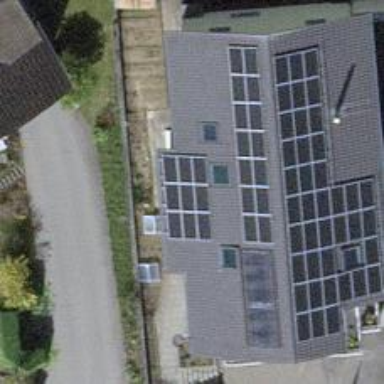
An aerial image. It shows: Solar power generator.